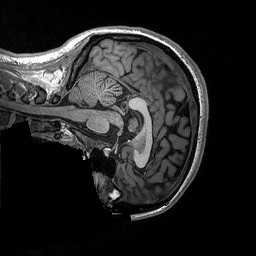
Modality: T1w
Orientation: sagittal
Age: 23
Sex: female
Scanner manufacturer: siemens
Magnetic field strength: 3 T
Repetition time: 2.3 s
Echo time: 0.00298 s